Chest X-ray. View position: PA
Patient age: 59
Patient sex: F
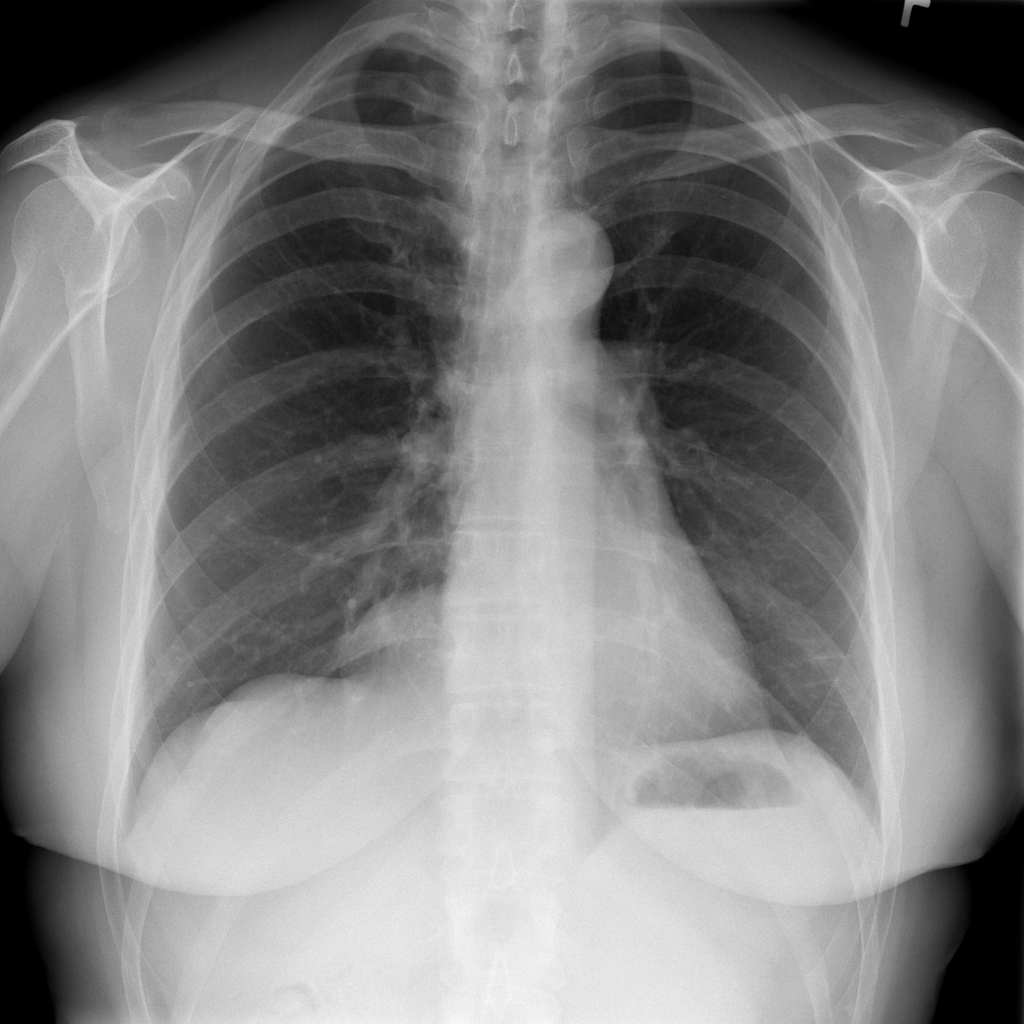
Finding: Pneumothorax